Interaction volume radius: 10 \u00c5
Interaction volume height: 15 \u00c5
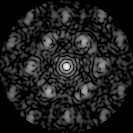
Disorder parameter: 0.526